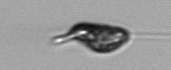
Label: Euglena